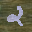
Label: 2